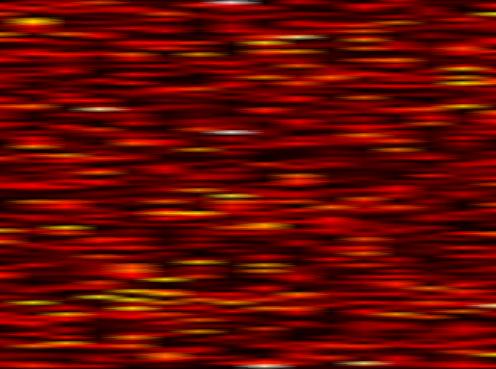
Label: FOFDM